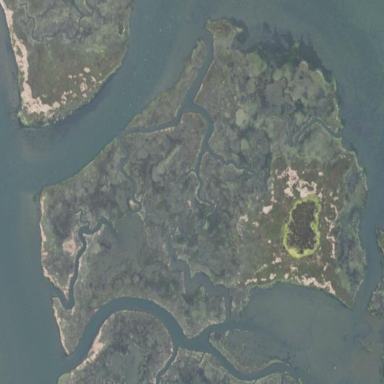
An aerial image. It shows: Islet located along the natural coastline.